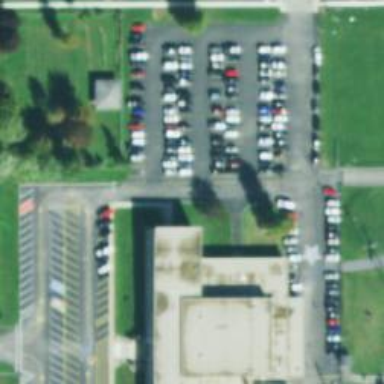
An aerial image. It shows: Parking area.